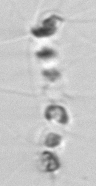
Label: Chaetoceros_socialis